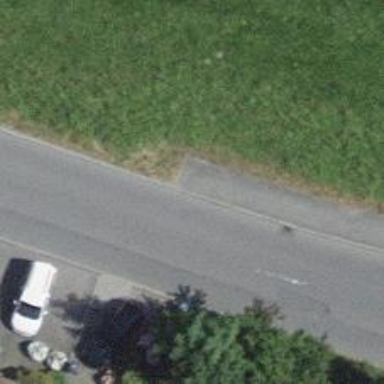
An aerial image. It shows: Kerb barrier.